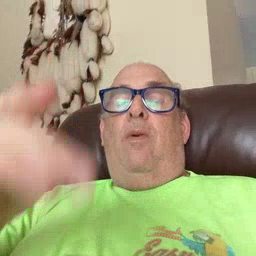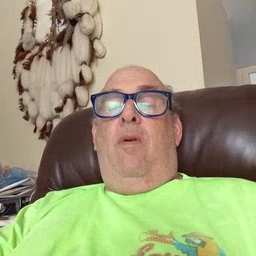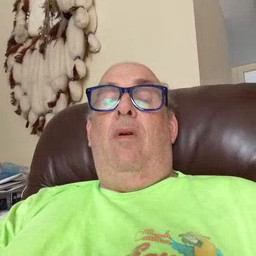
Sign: boat